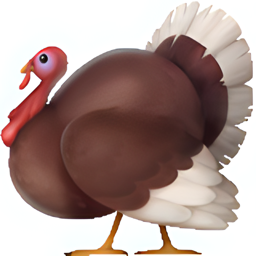
Name: turkey
Emoji: 🦃
Group: Animals & Nature
Sub-group: animal-bird